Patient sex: F
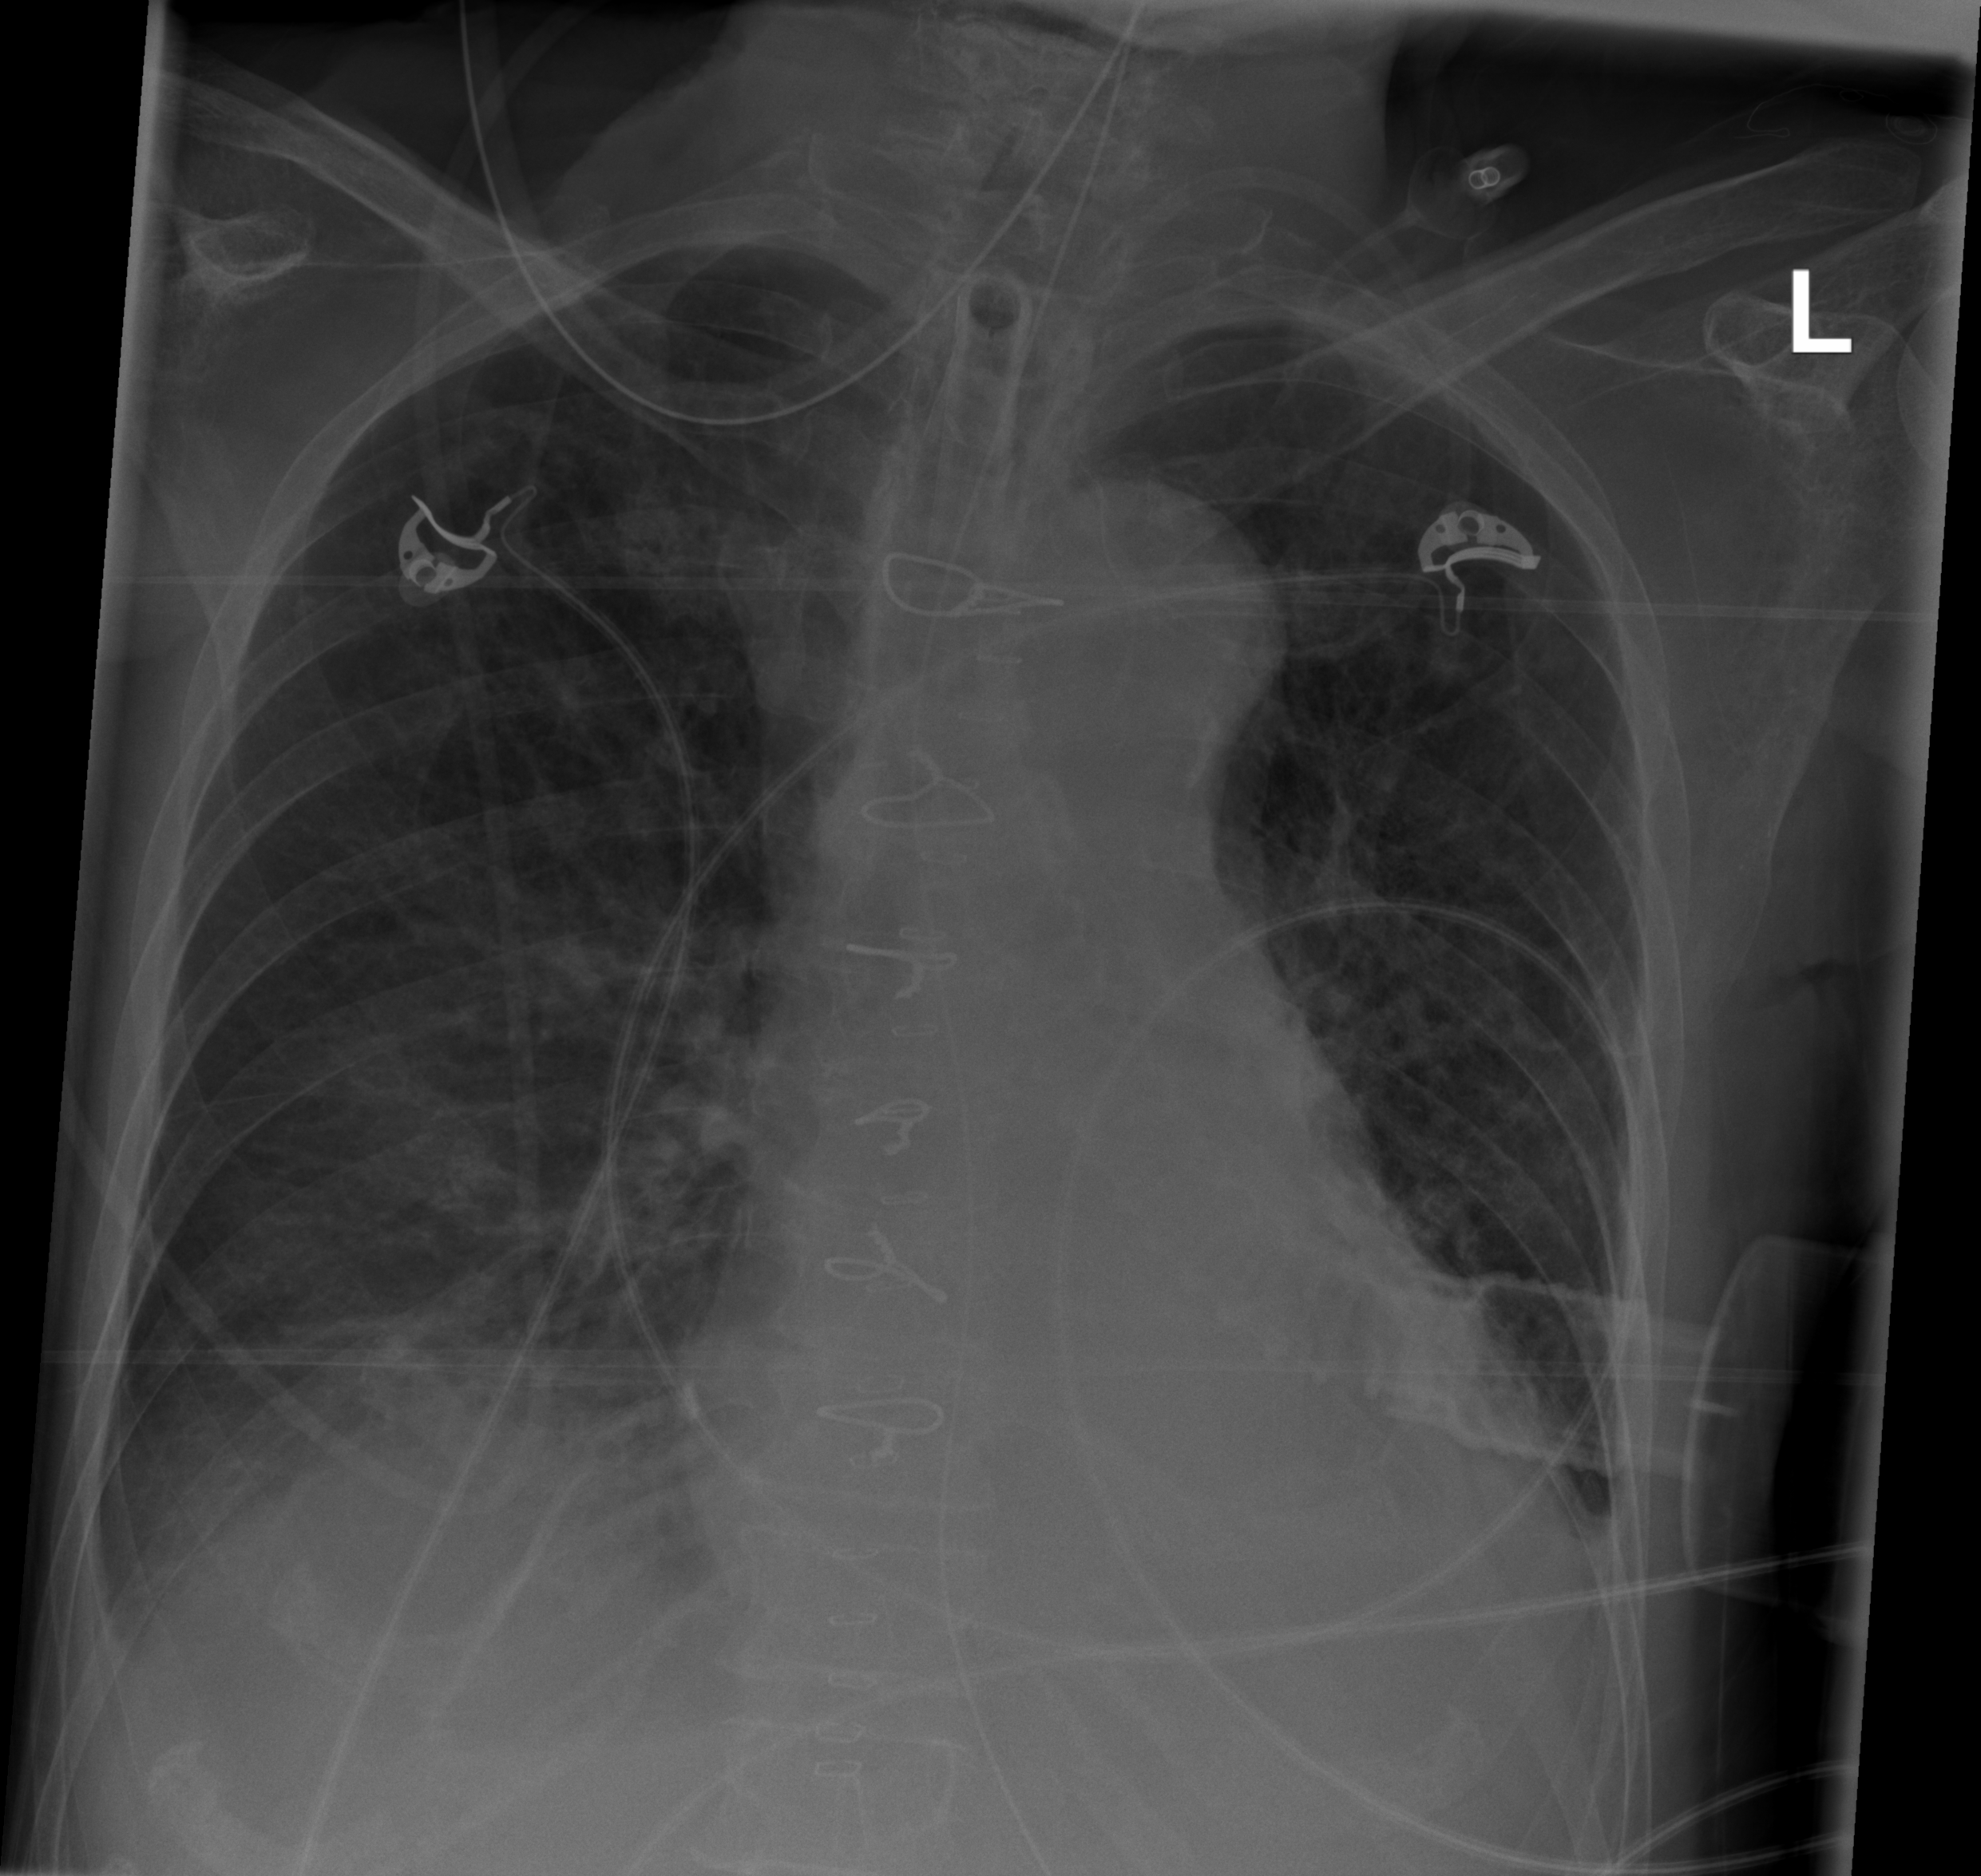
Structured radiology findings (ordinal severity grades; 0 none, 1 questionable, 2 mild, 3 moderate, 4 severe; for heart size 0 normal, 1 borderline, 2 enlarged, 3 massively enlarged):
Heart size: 1
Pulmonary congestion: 0
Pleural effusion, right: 2
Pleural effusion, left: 2
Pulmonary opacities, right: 2
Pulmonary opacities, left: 2
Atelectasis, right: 2
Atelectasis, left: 2